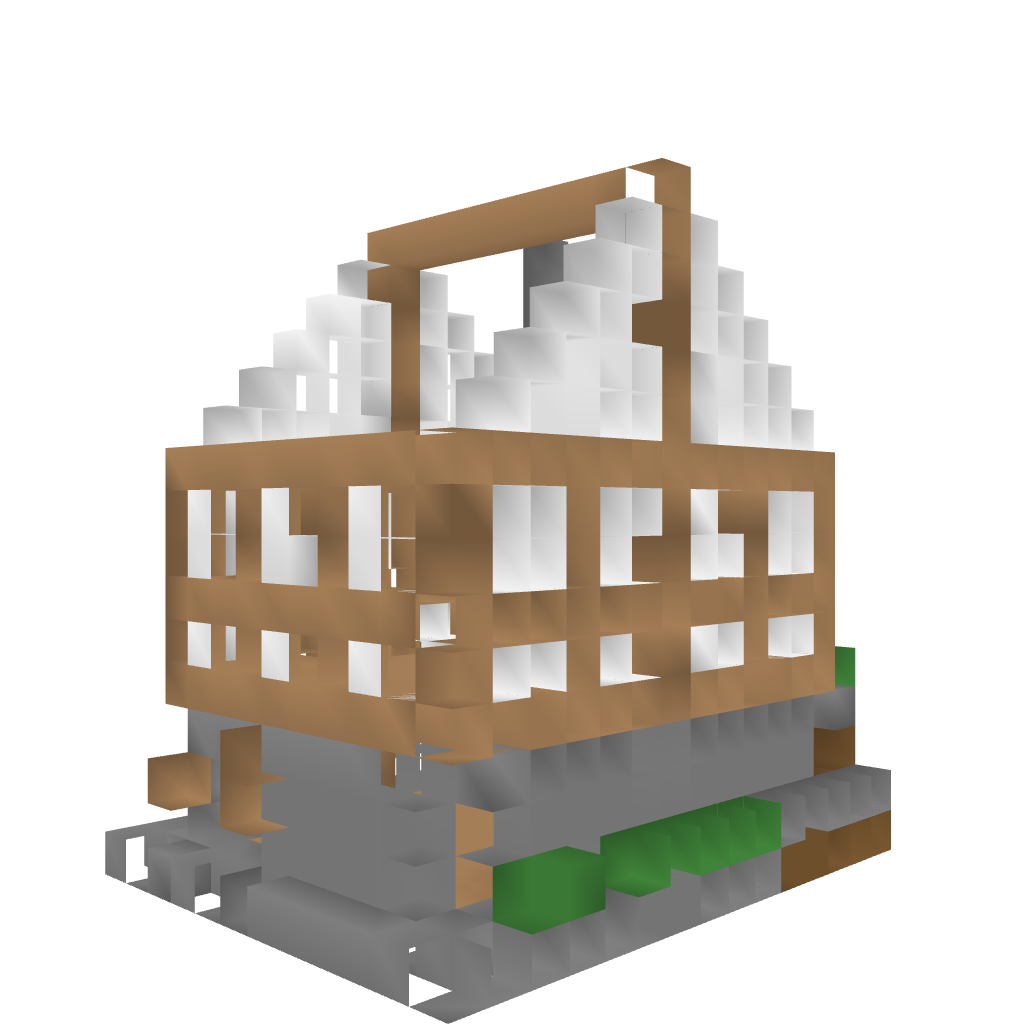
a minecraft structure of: Medieval Style House